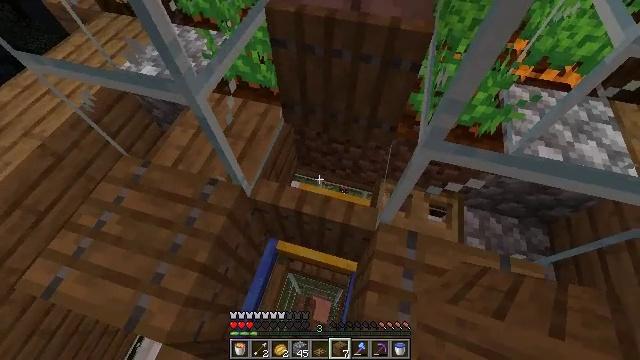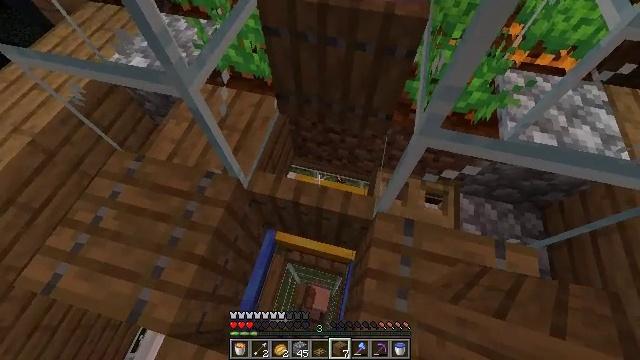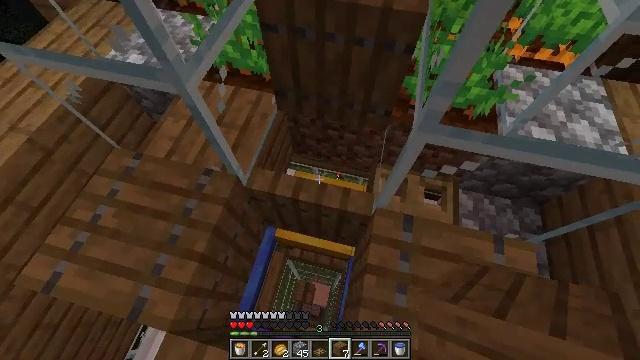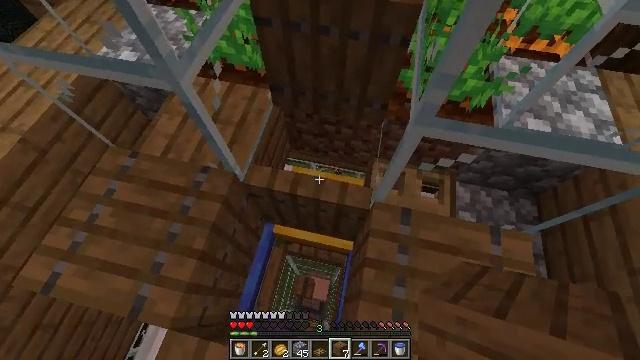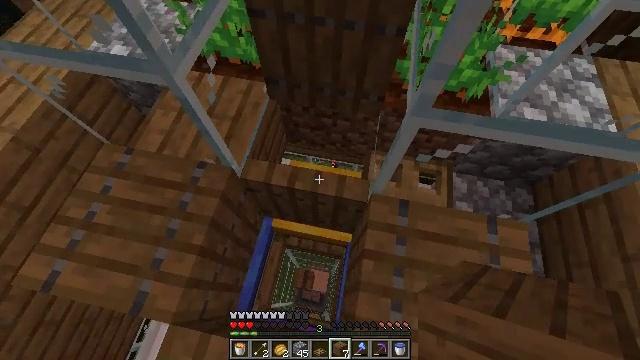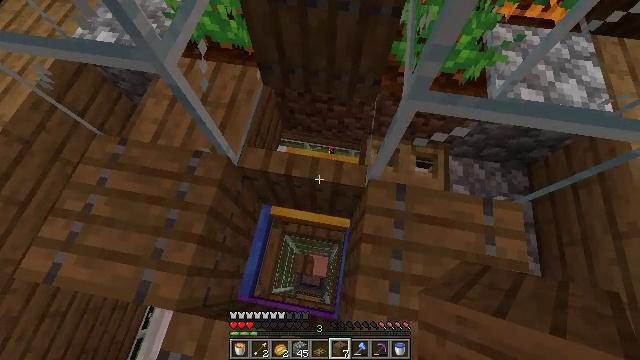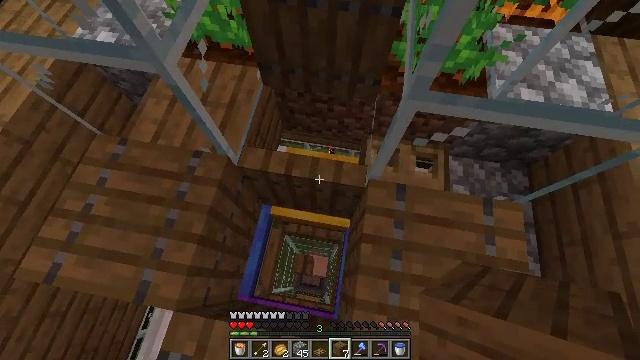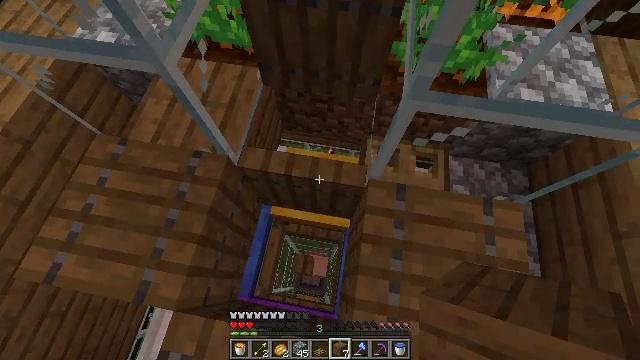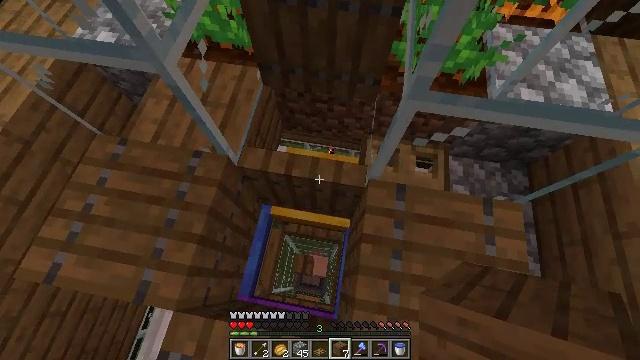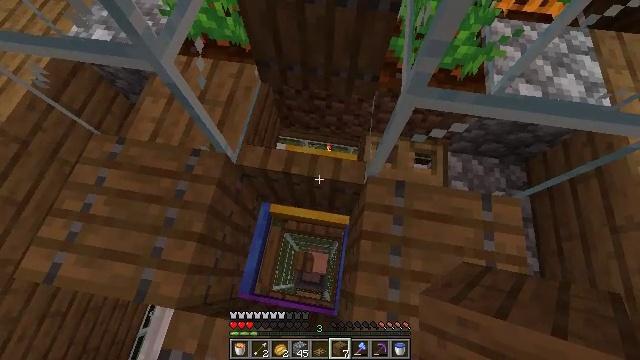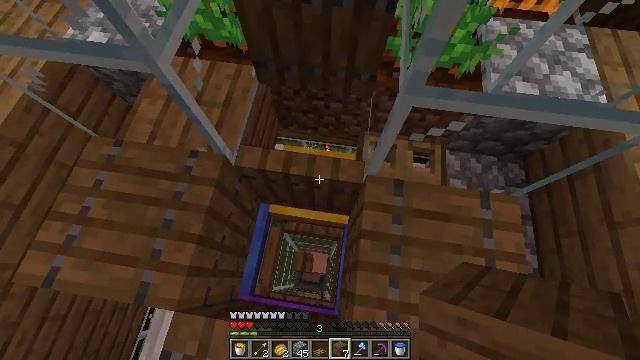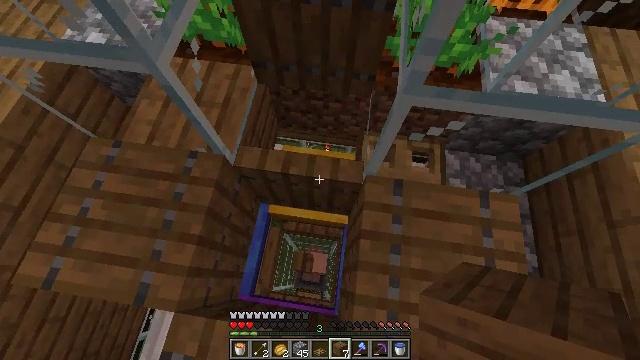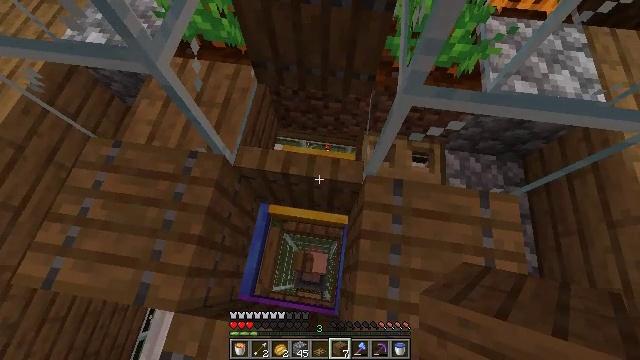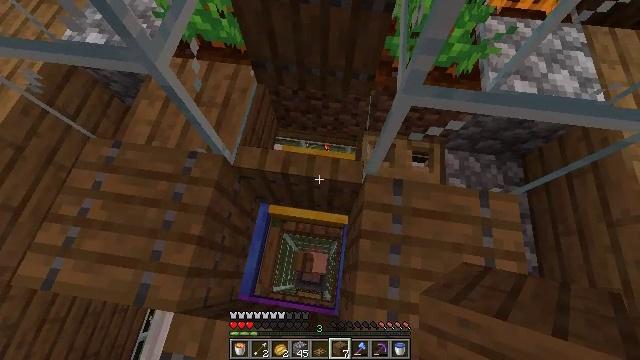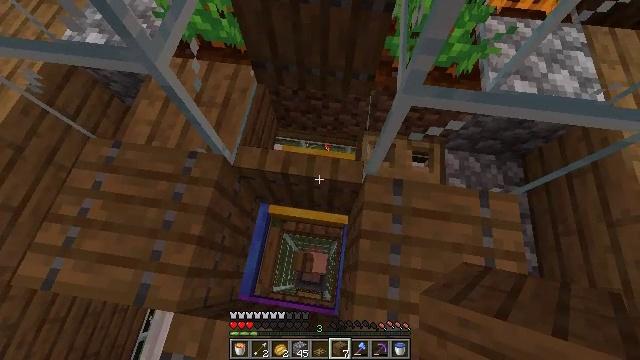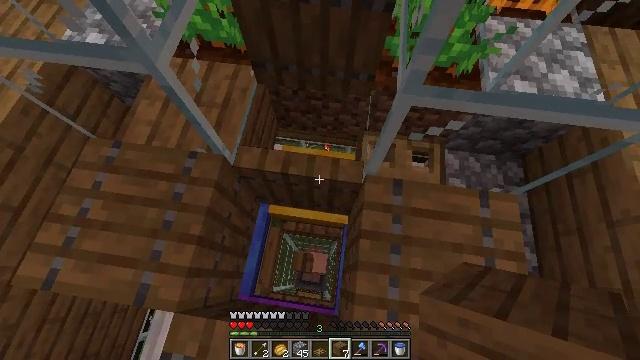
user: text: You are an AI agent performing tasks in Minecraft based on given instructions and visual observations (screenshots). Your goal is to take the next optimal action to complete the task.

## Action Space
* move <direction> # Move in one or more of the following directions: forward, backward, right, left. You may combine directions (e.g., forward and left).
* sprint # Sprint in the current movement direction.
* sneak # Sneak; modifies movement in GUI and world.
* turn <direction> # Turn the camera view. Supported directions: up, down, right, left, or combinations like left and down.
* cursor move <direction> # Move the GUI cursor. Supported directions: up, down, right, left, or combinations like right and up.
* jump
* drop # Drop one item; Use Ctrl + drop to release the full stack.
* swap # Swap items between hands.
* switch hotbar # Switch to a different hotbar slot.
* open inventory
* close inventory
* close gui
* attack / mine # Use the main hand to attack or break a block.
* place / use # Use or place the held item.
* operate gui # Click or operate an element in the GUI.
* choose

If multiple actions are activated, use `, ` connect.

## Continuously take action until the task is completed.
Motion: motion action
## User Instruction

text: Mine the spruce trapdoor by breaking it.
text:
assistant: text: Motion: turn right and down
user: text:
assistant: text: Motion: no_op
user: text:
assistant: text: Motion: turn right and down
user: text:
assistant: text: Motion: turn right and down
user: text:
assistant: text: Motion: turn right and down
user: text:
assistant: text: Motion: no_op
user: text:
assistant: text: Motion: no_op
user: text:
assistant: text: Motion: no_op
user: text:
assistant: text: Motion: no_op
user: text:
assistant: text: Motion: no_op
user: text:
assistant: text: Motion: no_op
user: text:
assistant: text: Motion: no_op
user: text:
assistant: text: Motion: no_op
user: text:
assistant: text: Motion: no_op
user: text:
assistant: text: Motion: no_op
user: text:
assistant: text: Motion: no_op
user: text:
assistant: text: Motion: no_op
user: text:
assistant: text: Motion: no_op
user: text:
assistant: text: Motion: no_op
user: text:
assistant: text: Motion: no_op
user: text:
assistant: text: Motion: no_op
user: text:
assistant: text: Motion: no_op
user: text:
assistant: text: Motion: no_op
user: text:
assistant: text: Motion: no_op
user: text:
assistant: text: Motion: no_op
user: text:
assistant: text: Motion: move left
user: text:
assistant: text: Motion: move left
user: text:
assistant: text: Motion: move left
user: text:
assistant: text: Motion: no_op
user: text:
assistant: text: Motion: no_op